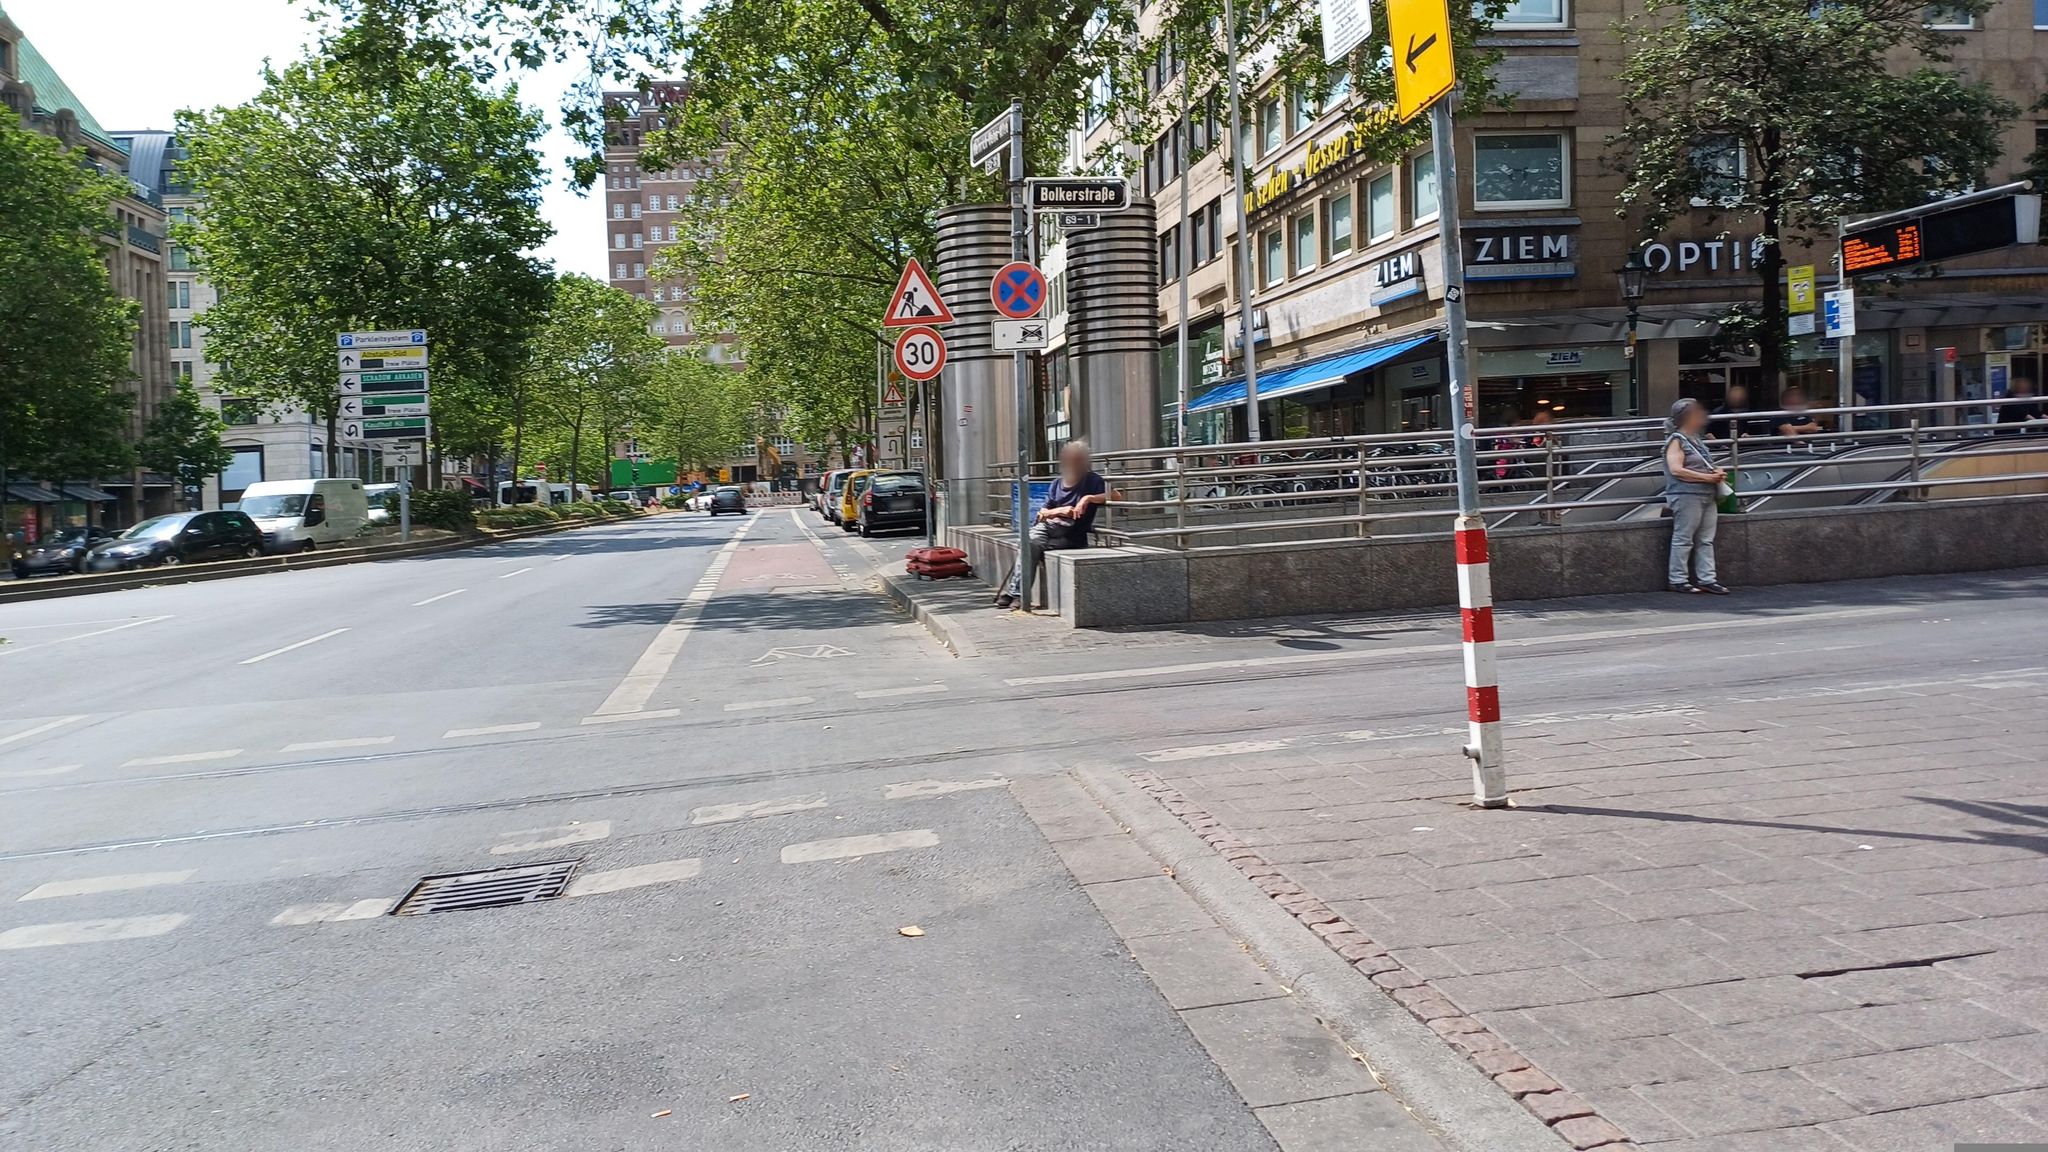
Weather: clear
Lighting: day
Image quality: good
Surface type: walking surface
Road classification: footway, elevator
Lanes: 2
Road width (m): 1.8
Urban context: urban centre
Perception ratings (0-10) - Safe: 3.73, Lively: 5.27, Beautiful: 4.38, Boring: 0.46, Depressing: 5.12, Wealthy: 6.87